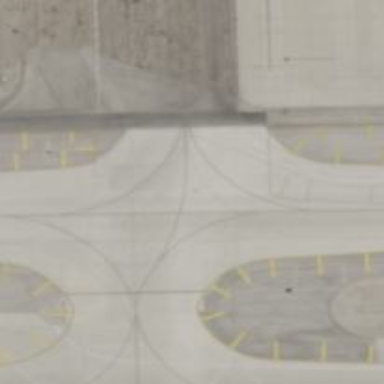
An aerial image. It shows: Image of taxiway at airport.